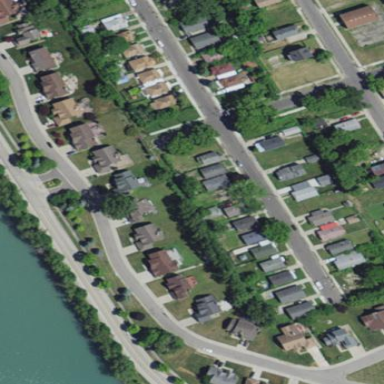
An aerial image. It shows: Single-family residential area.